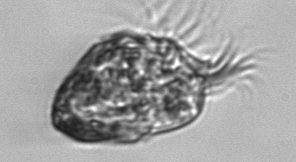
Label: Strombidium_morphotype1